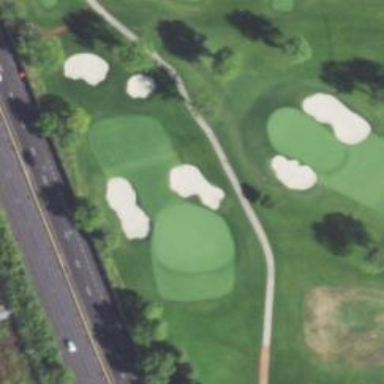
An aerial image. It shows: View of golf hole.